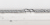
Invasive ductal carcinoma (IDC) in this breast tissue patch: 0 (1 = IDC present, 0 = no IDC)